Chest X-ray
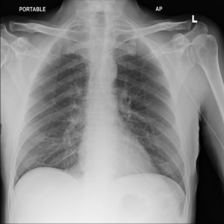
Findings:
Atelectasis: negative
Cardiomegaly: negative
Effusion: negative
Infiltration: negative
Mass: negative
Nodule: negative
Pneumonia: negative
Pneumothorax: negative
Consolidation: negative
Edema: negative
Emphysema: negative
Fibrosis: negative
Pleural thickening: negative
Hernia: negative